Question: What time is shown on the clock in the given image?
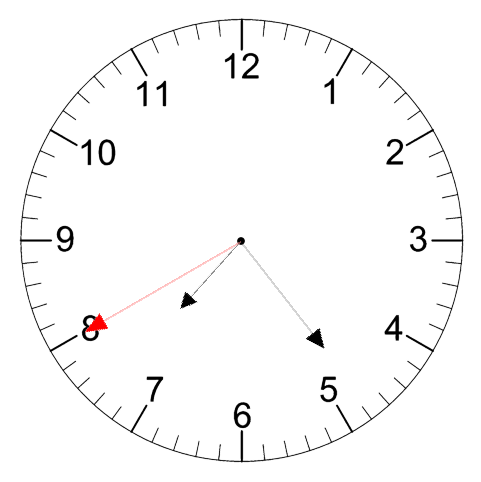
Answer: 07:23:40